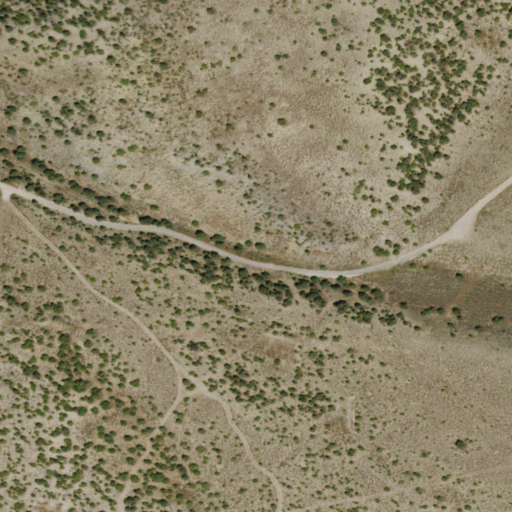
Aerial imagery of valley in Nevada named Long Canyon containing shrub, evergreen forest, and grassland